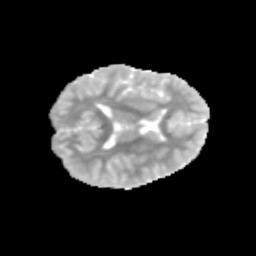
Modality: MD
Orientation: axial
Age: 9
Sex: female
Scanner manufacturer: siemens
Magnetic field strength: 3 T
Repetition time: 3.8 s
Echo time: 0.07 s